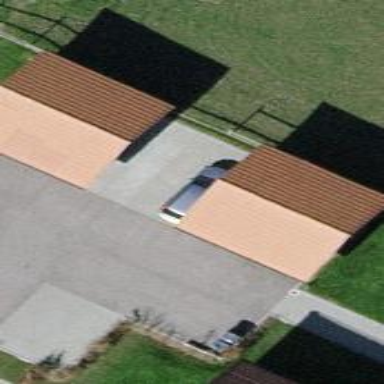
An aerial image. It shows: Garage building.